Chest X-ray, PA view. Patient: 46 years old, sex F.
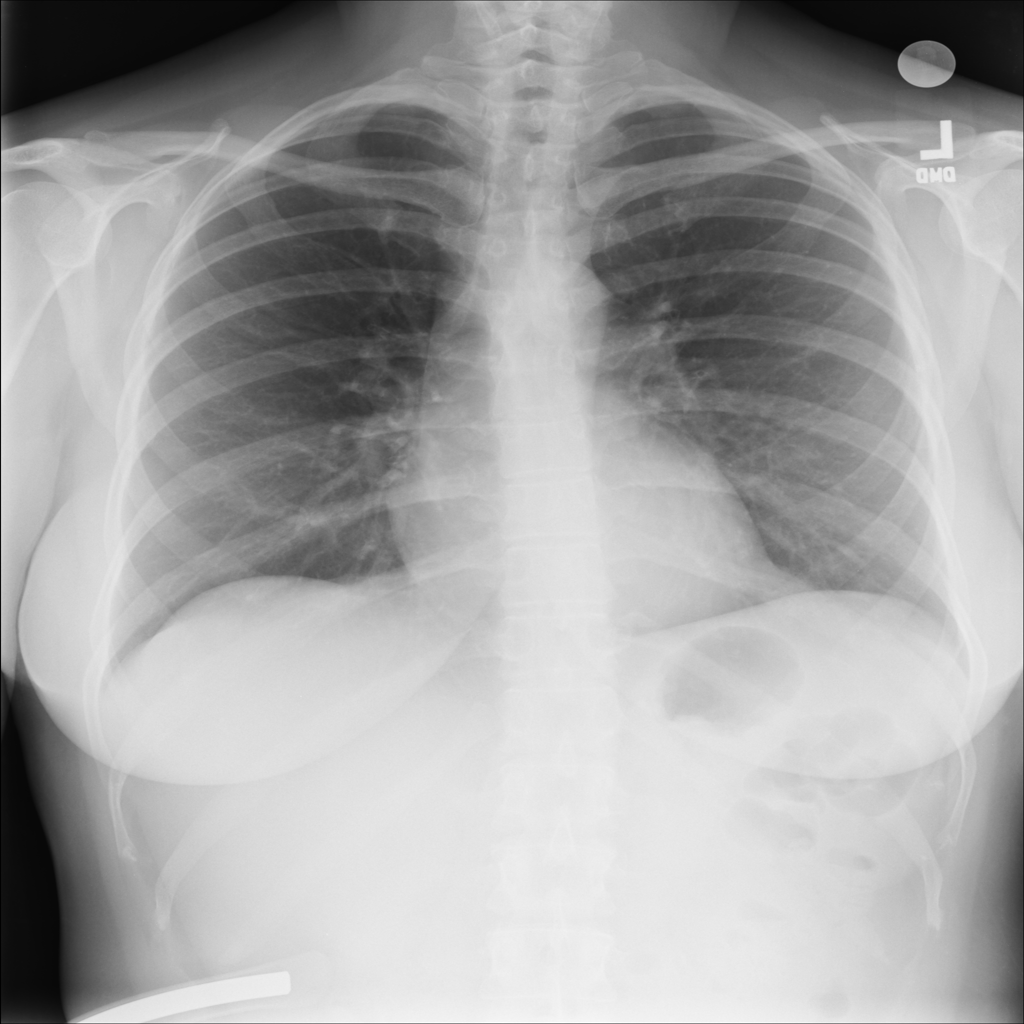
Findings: No Finding